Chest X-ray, PA view. Patient: 77 years old, sex M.
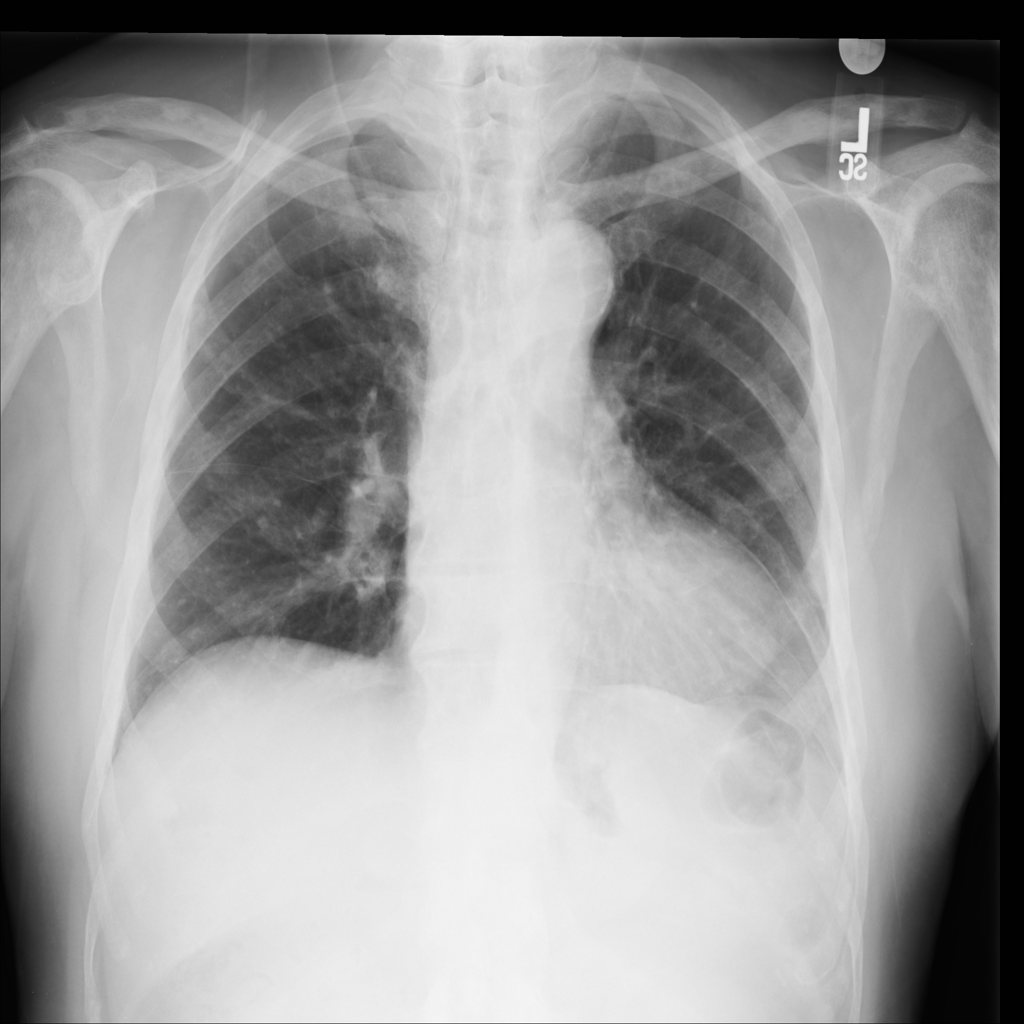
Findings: No Finding